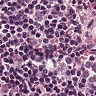
Metastatic tissue present: no